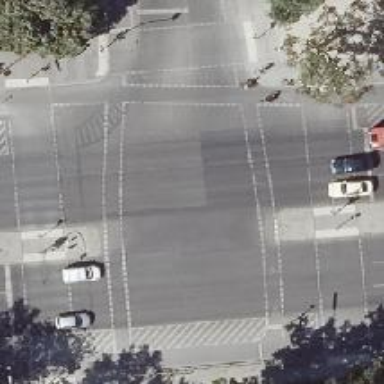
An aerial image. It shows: Asphalt road junction at the primary highway area.